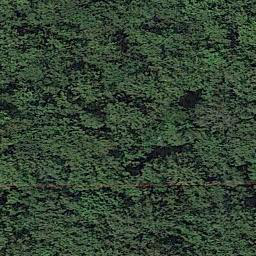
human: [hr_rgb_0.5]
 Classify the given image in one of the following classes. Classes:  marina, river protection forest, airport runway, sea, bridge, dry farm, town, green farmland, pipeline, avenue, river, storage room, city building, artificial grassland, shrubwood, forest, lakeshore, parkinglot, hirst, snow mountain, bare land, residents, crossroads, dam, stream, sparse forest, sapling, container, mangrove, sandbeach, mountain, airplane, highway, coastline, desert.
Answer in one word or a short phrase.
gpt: forest